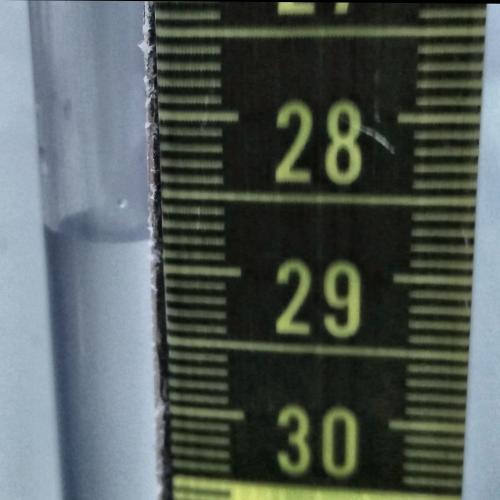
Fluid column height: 28.8 cm